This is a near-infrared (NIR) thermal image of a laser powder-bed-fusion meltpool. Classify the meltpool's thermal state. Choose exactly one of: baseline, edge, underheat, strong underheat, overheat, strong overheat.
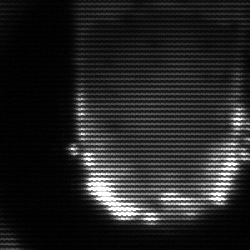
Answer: baseline